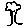
Label: tree